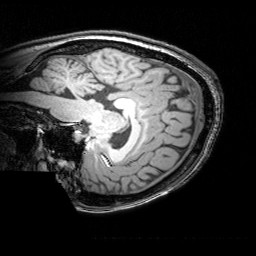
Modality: T1w
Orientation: sagittal